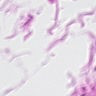
Metastatic tissue present: no